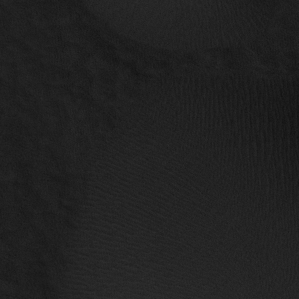
Label: non_frost